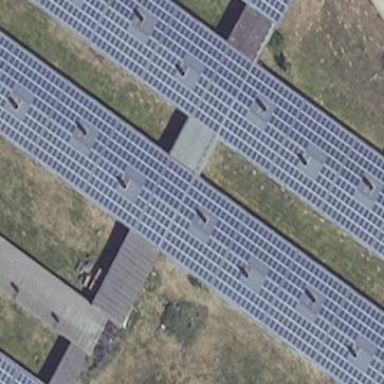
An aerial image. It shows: Solar photovoltaic panel generating electricity. It is small installation located on building.